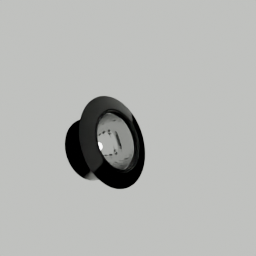
Label: lighting